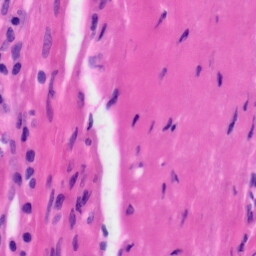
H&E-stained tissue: Tonsil